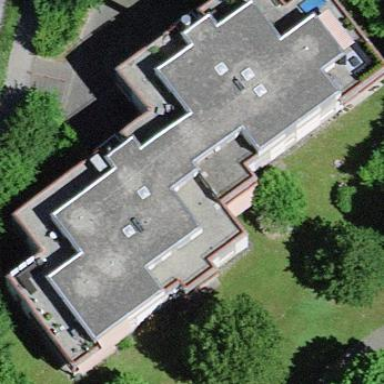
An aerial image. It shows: Residential building with flat roof.